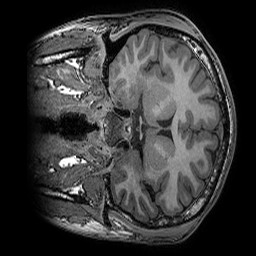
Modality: T1w
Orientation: coronal
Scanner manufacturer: ge
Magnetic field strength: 3 T
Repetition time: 0.008156 s
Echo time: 0.00318 s